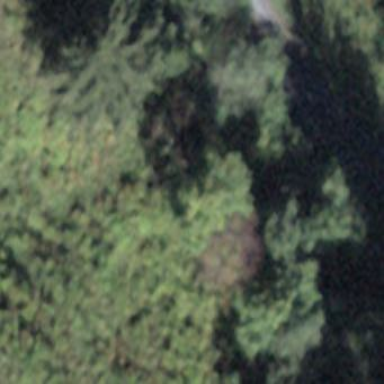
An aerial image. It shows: Forest area.